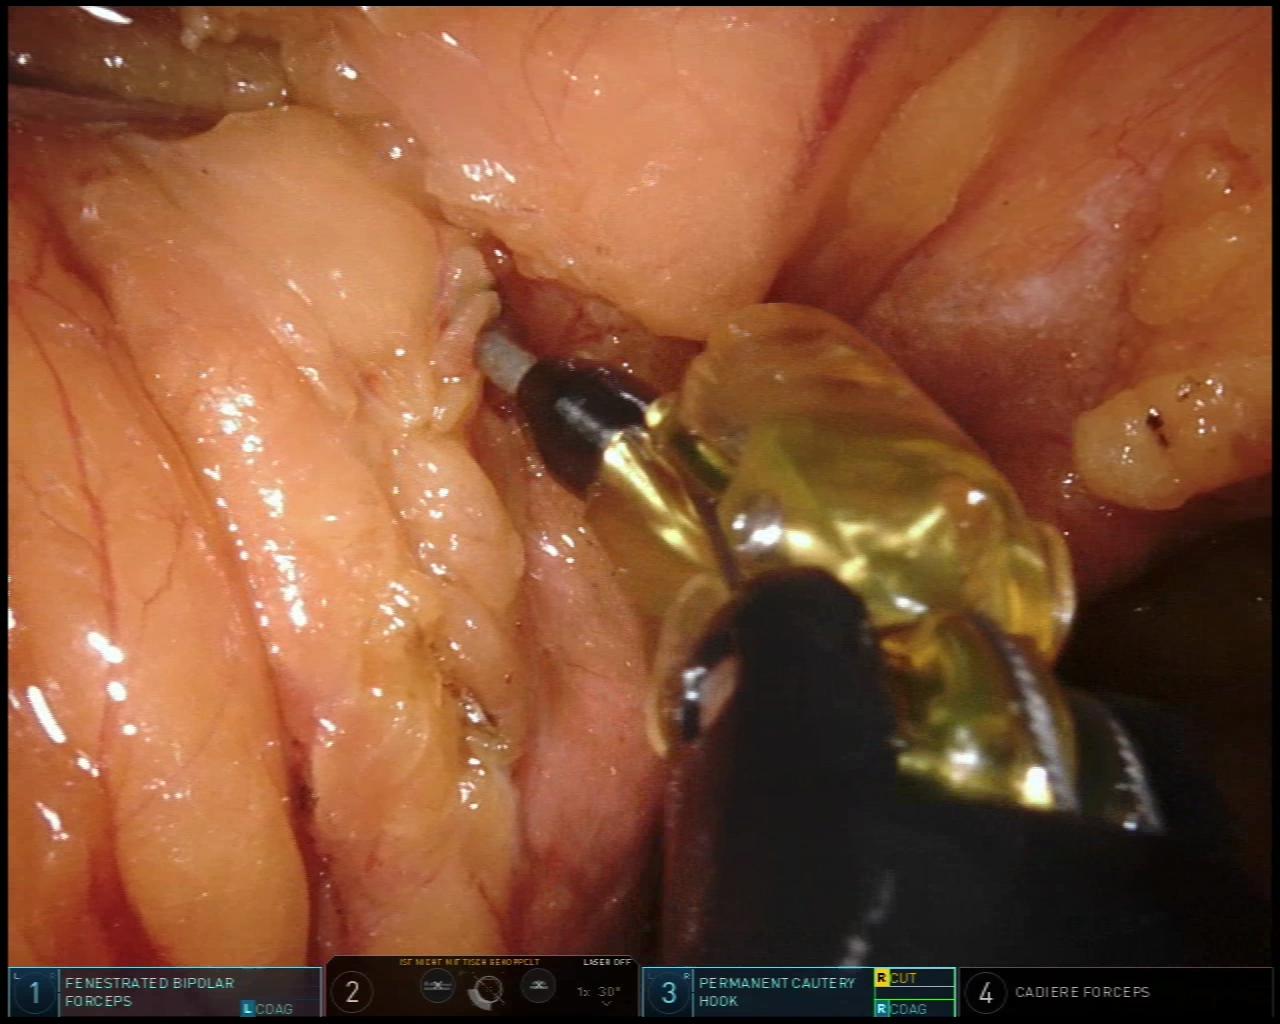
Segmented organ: pancreas
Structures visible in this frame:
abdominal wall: no
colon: no
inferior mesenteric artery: no
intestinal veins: no
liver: no
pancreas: yes
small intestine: no
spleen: no
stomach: no
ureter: no
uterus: no
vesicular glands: no